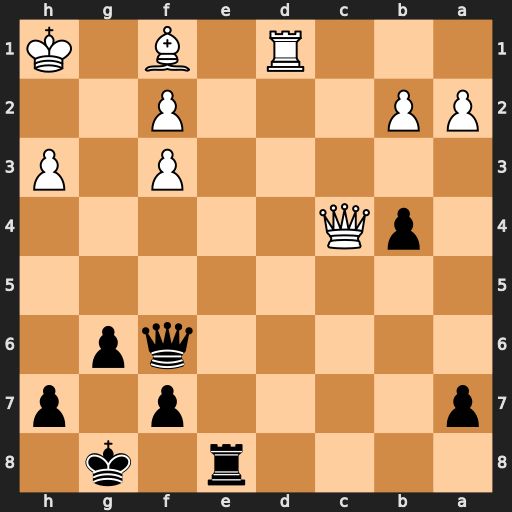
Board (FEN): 4r1k1/p4p1p/5qp1/8/1pQ5/5P1P/PP3P2/3R1B1K
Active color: b
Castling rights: -
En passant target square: -
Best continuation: Qxf3+ Kg1 Qxd1